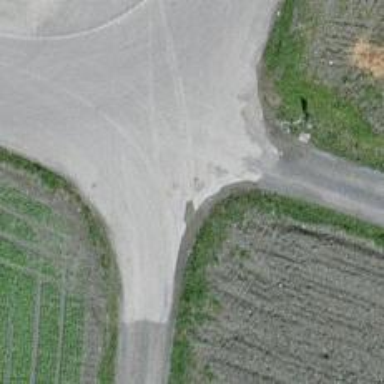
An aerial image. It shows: Gravel track with grade2 quality.